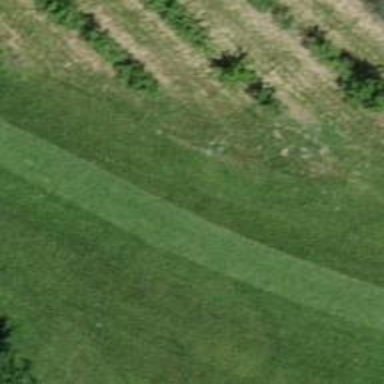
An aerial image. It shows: Path made of grass for golfing.